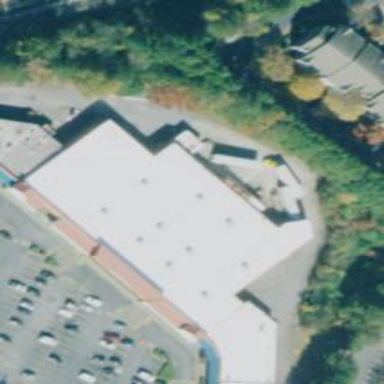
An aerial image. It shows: Supermarket.